Aerial crown-view tile of a tropical tree (Barro Colorado Island, Panama), acquired 20240716:
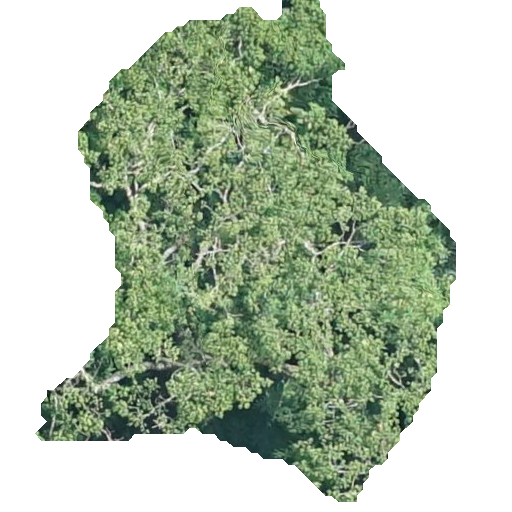
Species: Sterculia apetala
GBIF accepted scientific name: Sterculia apetala
Crown area: 206.231 m²